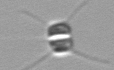
Label: Chaetoceros